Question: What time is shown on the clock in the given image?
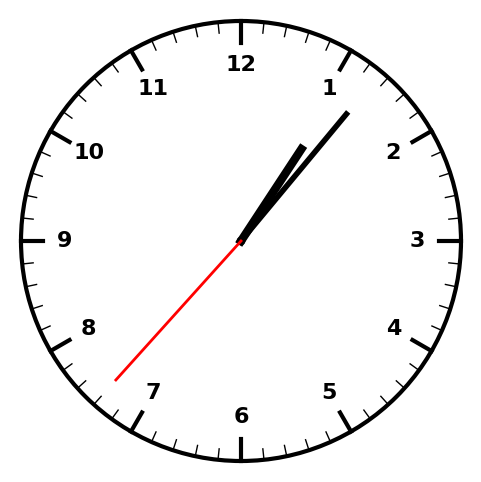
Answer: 01:06:37